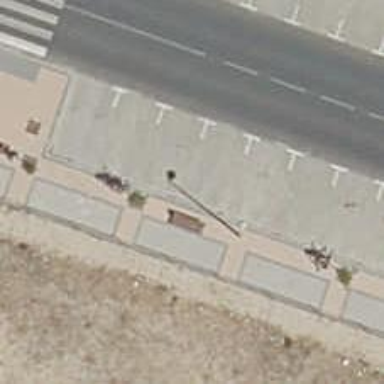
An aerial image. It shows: Bench for seating.